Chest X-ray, PA view. Patient: 31 years old, sex F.
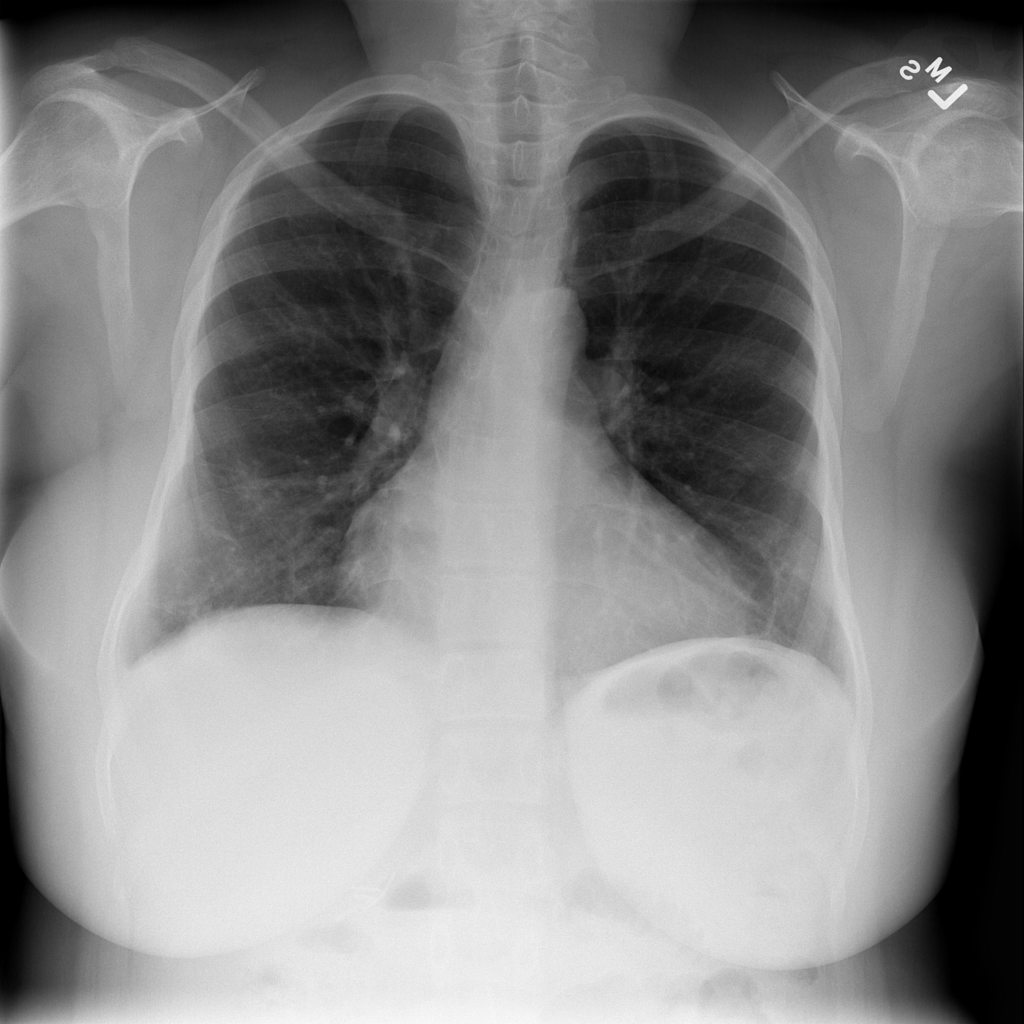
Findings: Cardiomegaly